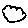
Label: cloud